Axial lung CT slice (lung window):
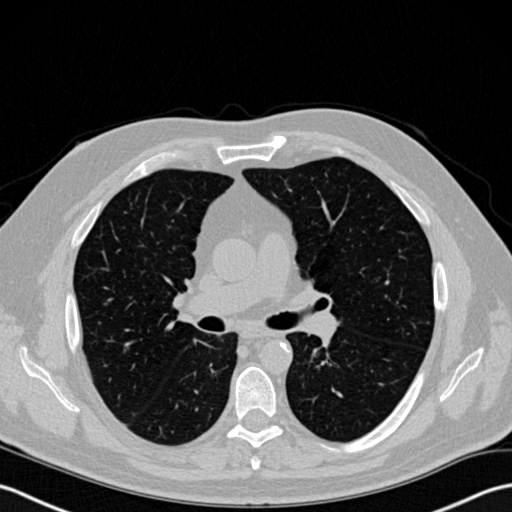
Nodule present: no